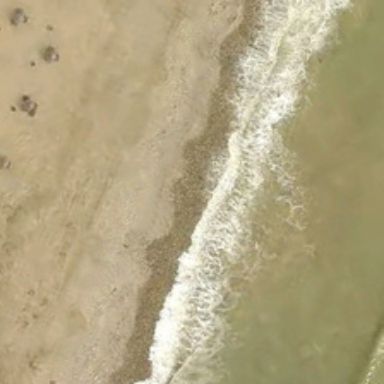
The sea water swashes against the beach .